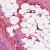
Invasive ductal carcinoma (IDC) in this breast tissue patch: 0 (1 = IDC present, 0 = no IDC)